Field crop: maize
Growth stage: 1
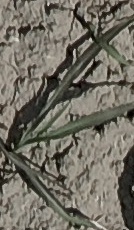
Species: sorghum